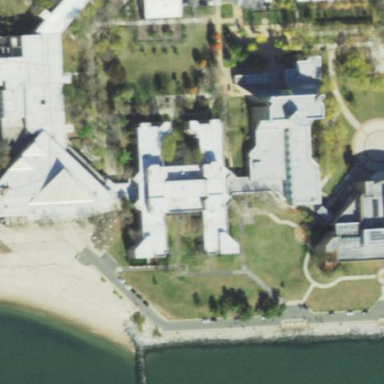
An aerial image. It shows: College building.